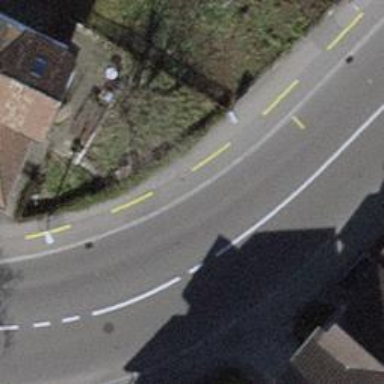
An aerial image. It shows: Asphalt path for cyclists and pedestrians.